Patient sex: M
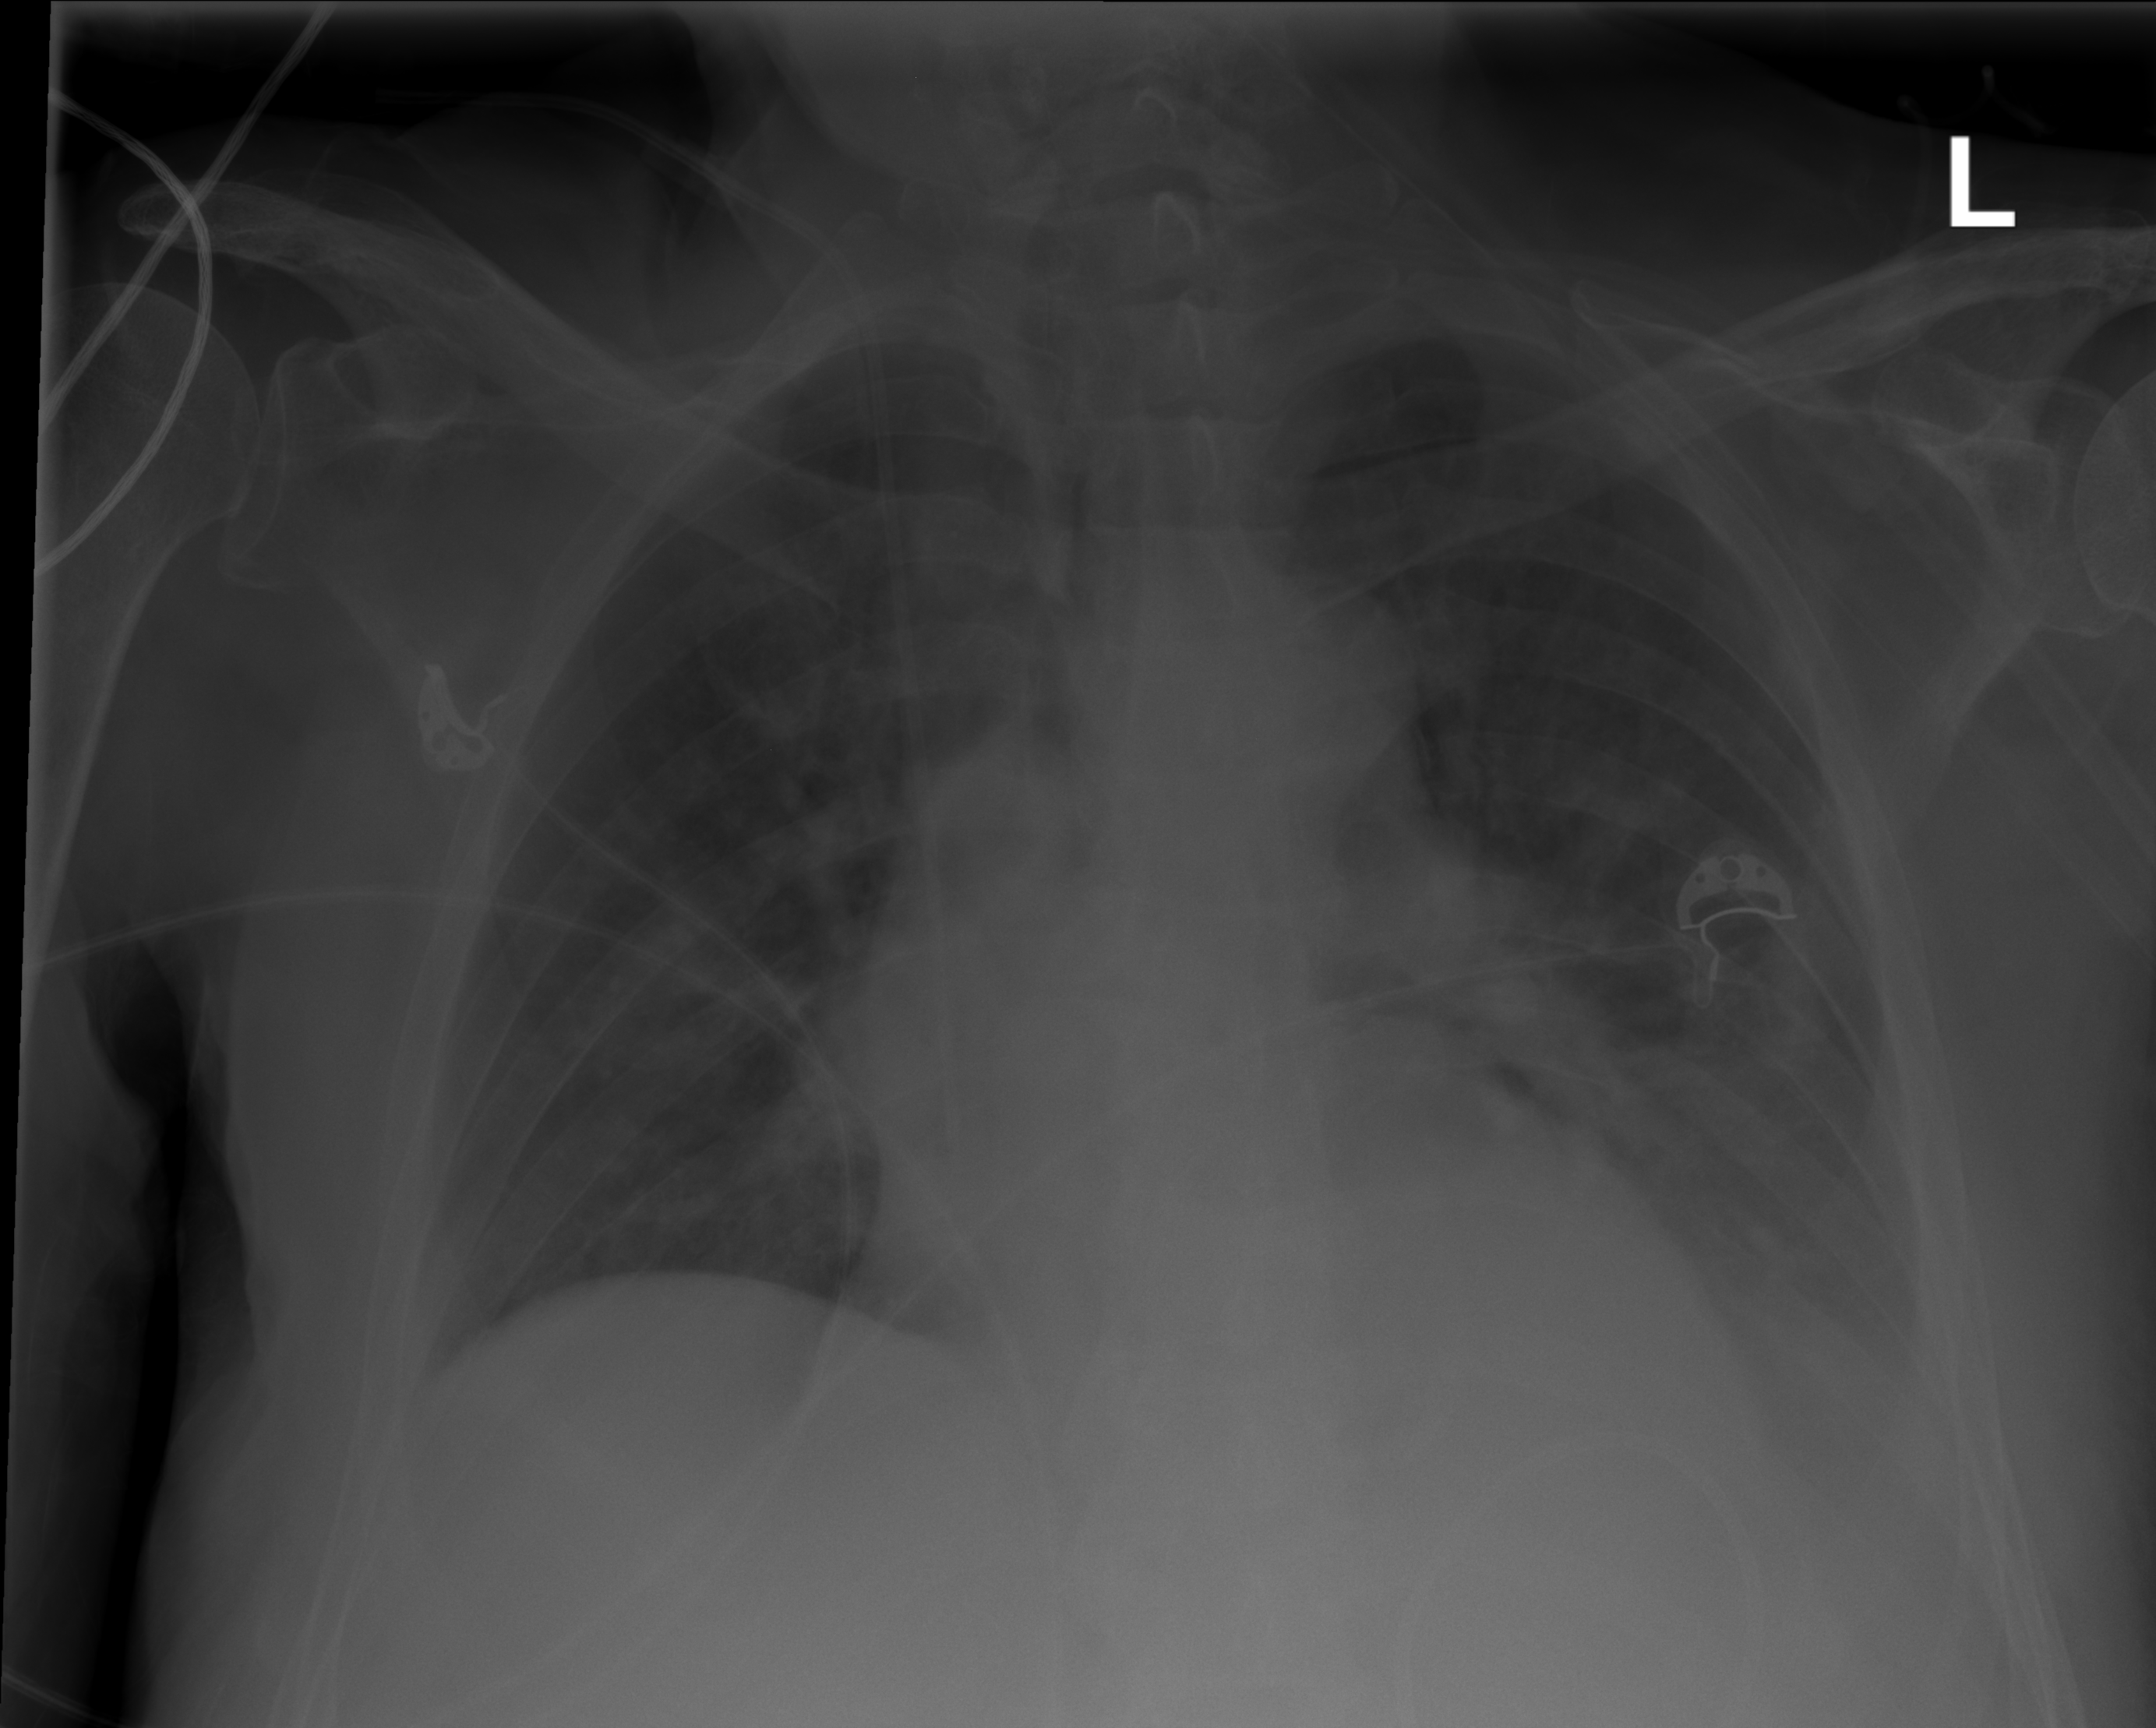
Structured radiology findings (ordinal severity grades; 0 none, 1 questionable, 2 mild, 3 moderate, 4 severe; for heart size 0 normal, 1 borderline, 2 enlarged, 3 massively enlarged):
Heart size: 2
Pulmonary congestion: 2
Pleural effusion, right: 0
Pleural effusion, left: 2
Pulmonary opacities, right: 0
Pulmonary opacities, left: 1
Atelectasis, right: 0
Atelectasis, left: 2